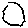
Label: hexagon